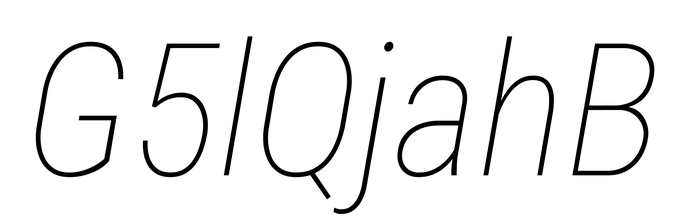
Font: Roboto-Italic_Condensed_Thin_Italic